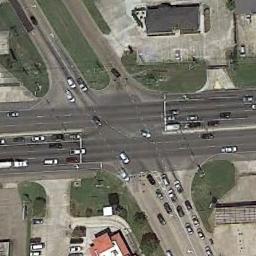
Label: intersection